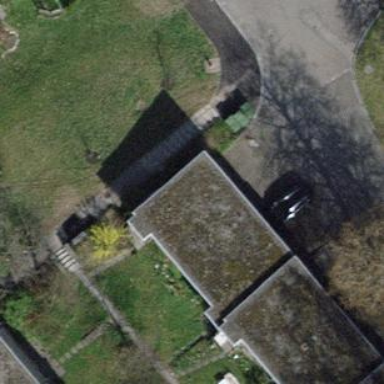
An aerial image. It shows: Flat roof terrace building.